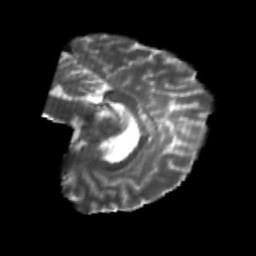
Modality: T2w
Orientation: sagittal
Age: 22
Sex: female
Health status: healthy
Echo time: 0.074 s